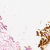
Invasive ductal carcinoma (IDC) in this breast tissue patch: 0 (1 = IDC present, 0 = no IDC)